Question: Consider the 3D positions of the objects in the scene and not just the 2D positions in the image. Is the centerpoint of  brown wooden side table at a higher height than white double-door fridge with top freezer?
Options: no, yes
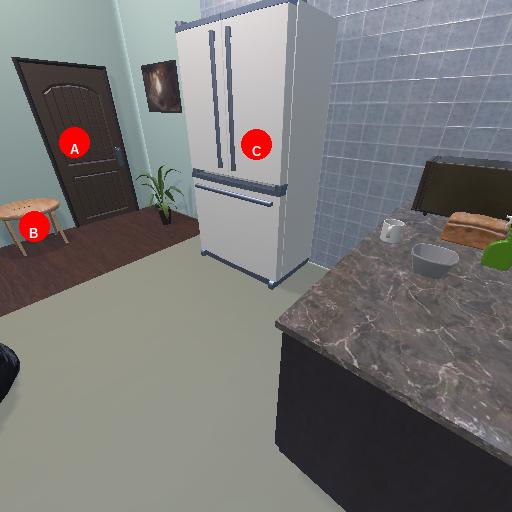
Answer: no